Question: I am trying to align a horizontal rule with the white line in my menu. And I want that alignment to stay when viewed on different screens. What's my best option for doing that? Image of what it needs to look like:

'''
* {
margin: 0;
}
@font-face {
font-family: jaapokkisubtract;
src: url('jaapokkisubtract.ttf');
}
body {
background-color: #ca3600;
}
#head {
height: 65px;
border-bottom: 3px solid white;
float: right;
width: 51%;
}
h1 {
color: white;
margin: 10px 0 0 10px;
font-family: jaapokkisubtract;
font-size: 50px;
float: left;
}
#work_btn {
display: block;
width: 96px;
height: 68px;
background: url(http://i.imgur.com/7m1Eh9j.gif) no-repeat 0 0;
overflow: hidden;
text-indent: -9999px;
float: right;
}
#work_btn:hover {
background-position: 0 -68px;
}
#resume_btn {
display: block;
width: 125px;
height: 68px;
background: url(http://i.imgur.com/x2eaW4T.gif) no-repeat 0 0;
overflow: hidden;
text-indent: -9999px;
float: right
}
#resume_btn:hover {
background-position: 0 -68px;
}
'''
'''
<h1>Alexander</h1>
<div id="menu">
<a id="resume_btn" href="resume.html" title="Resume">Resume</a>
<a id="work_btn" href="index.html" title="Work">Work</a>
<div id="head"></div>
</div>
'''
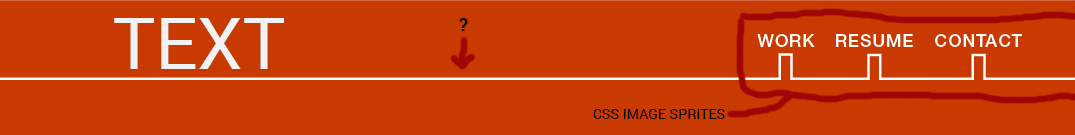
Answer: You can achieve this by modifying slightly the CSS and HTML code, and using translation to move the menu items to the center of the screen.
To do this you need to:
- '#head'- 'h1''absolute'- '#menu''#head''left:50%'- Transform the '#menu' div to translate it 50% of its width to the left. This could be achieved by adding this to its style:'''
transform:translate(-50%, 0%)
'''
You can see a demo working here: <URL> or below:
'''
* {
margin: 0;
}
@font-face {
font-family: jaapokkisubtract;
src: url('jaapokkisubtract.ttf');
}
body {
background-color: #ca3600;
}
#head {
height: 65px;
border-bottom: 3px solid white;
}
h1 {
color: white;
margin: 10px 0 0 10px;
font-family: jaapokkisubtract;
font-size: 50px;
float: left;
}
#work_btn {
display: inline-block;
width: 96px;
height: 68px;
background: url(http://i.imgur.com/7m1Eh9j.gif) no-repeat 0 0;
overflow: hidden;
text-indent: -9999px;
}
#work_btn:hover {
background-position: 0 -68px;
}
#resume_btn {
display:inline-block;
width: 125px;
height: 68px;
background: url(http://i.imgur.com/x2eaW4T.gif) no-repeat 0 0;
overflow: hidden;
text-indent: -9999px;
}
#resume_btn:hover {
background-position: 0 -68px;
}
#menu {
position:absolute;
left:50%;
transform:translate(-50%,0%);
height:20px;
width:245px;
}
'''
'''
<div id="head">
<h1>Alexander</h1>
<div id="menu">
<a id="resume_btn" href="resume.html" title="Resume">Resume</a>
<a id="work_btn" href="index.html" title="Work">Work</a>
</div>
</div>
'''